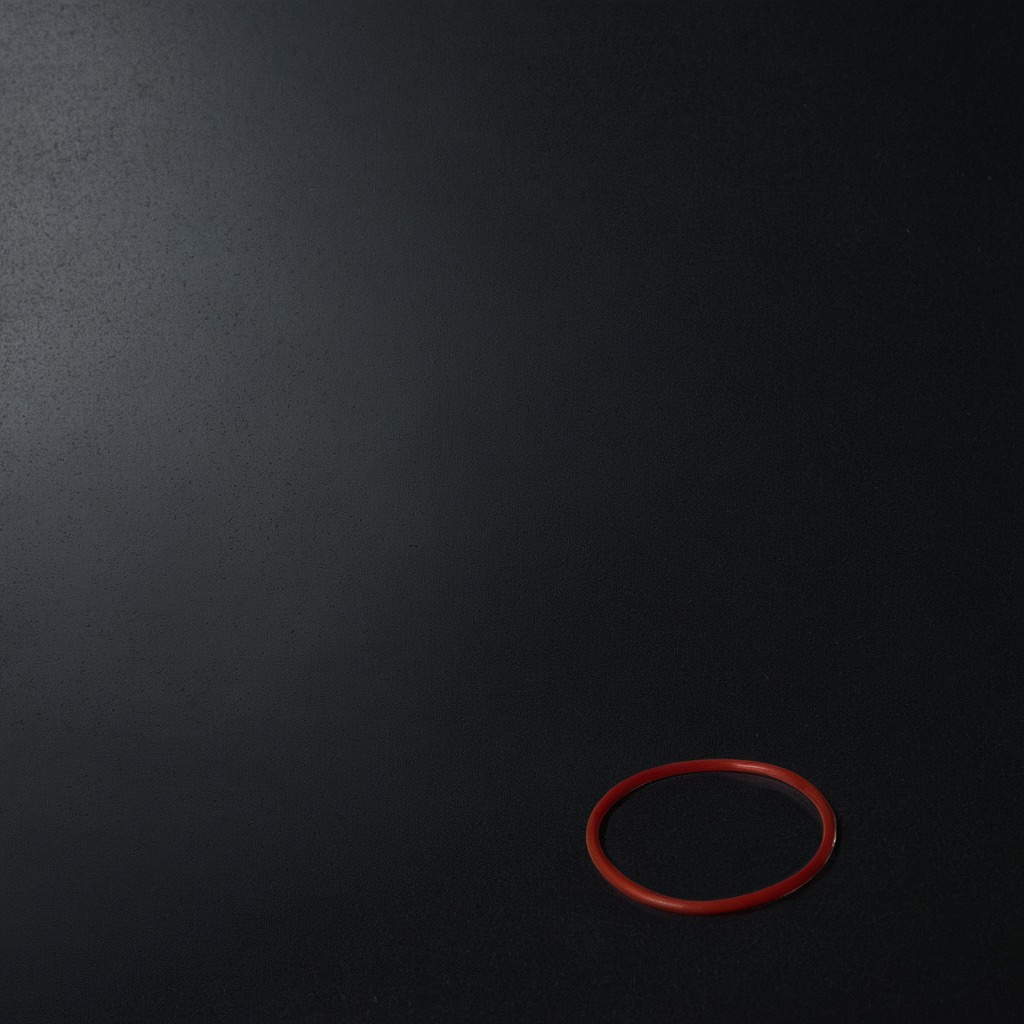
A rubber O-ring is lying on the granite tabletop.